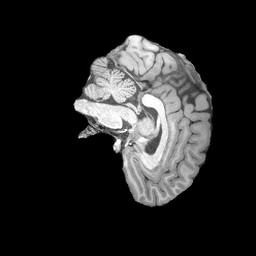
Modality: T1w
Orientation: sagittal
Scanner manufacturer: siemens
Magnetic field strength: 3 T
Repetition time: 2.08 s
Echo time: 0.00464 s